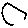
Label: circle